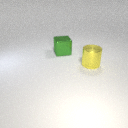
large green metal cube behind large yellow metal cylinder